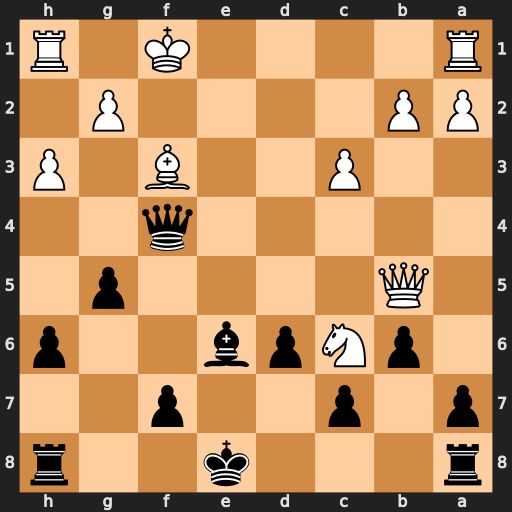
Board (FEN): r3k2r/p1p2p2/1pNpb2p/1Q4p1/5q2/2P2B1P/PP4P1/R4K1R
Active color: b
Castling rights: kq
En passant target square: -
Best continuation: Bc4+ Qxc4 Qxc4+